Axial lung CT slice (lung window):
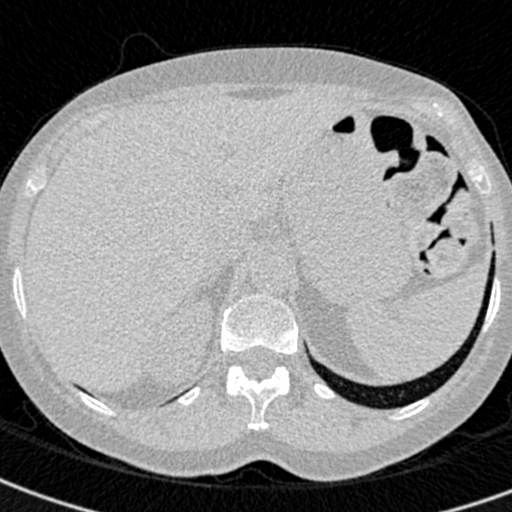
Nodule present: no